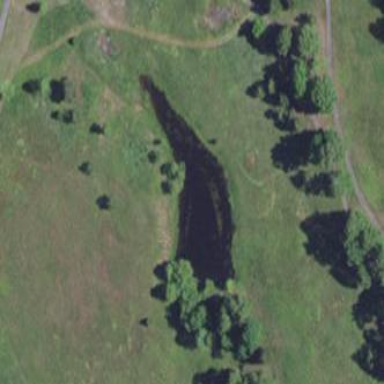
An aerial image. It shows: Water hazard in golf course. The hazard is natural water feature.